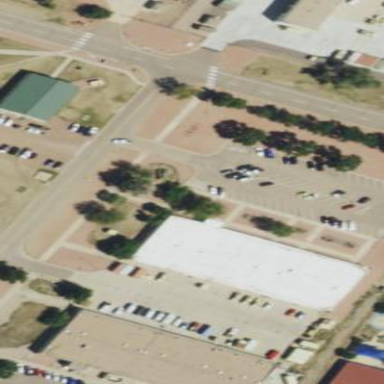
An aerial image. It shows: Parking area.